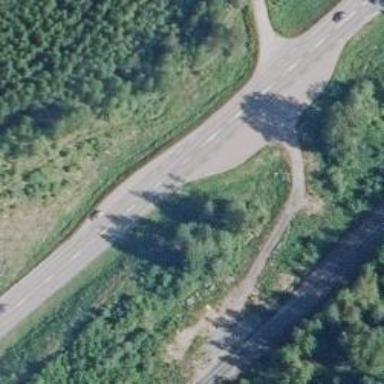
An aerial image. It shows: Rest area along the road.